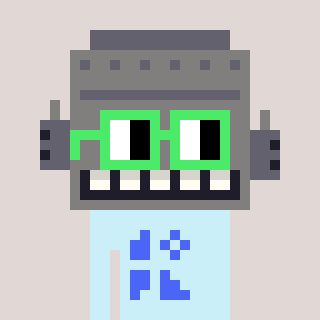
a pixel art character with square light green glasses, a robot-shaped head and a cold-colored body on a warm background